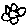
Label: flower